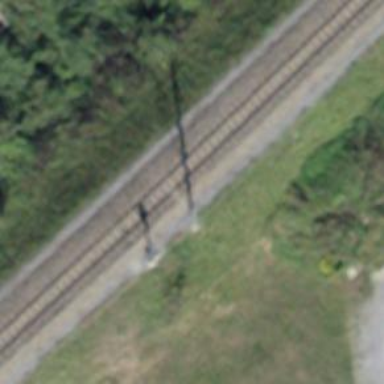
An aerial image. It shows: Railway signal.